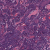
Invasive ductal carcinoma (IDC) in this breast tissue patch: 0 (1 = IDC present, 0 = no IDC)